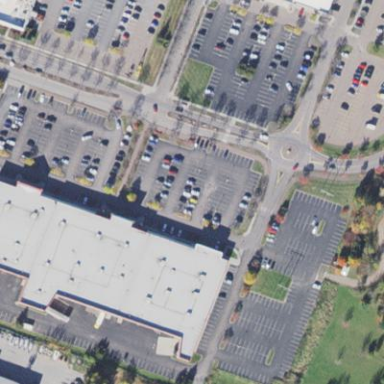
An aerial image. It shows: Parking area with surface.